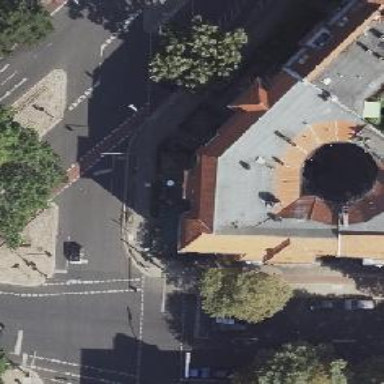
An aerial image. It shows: Unique apartment building with double saltbox roof shape.